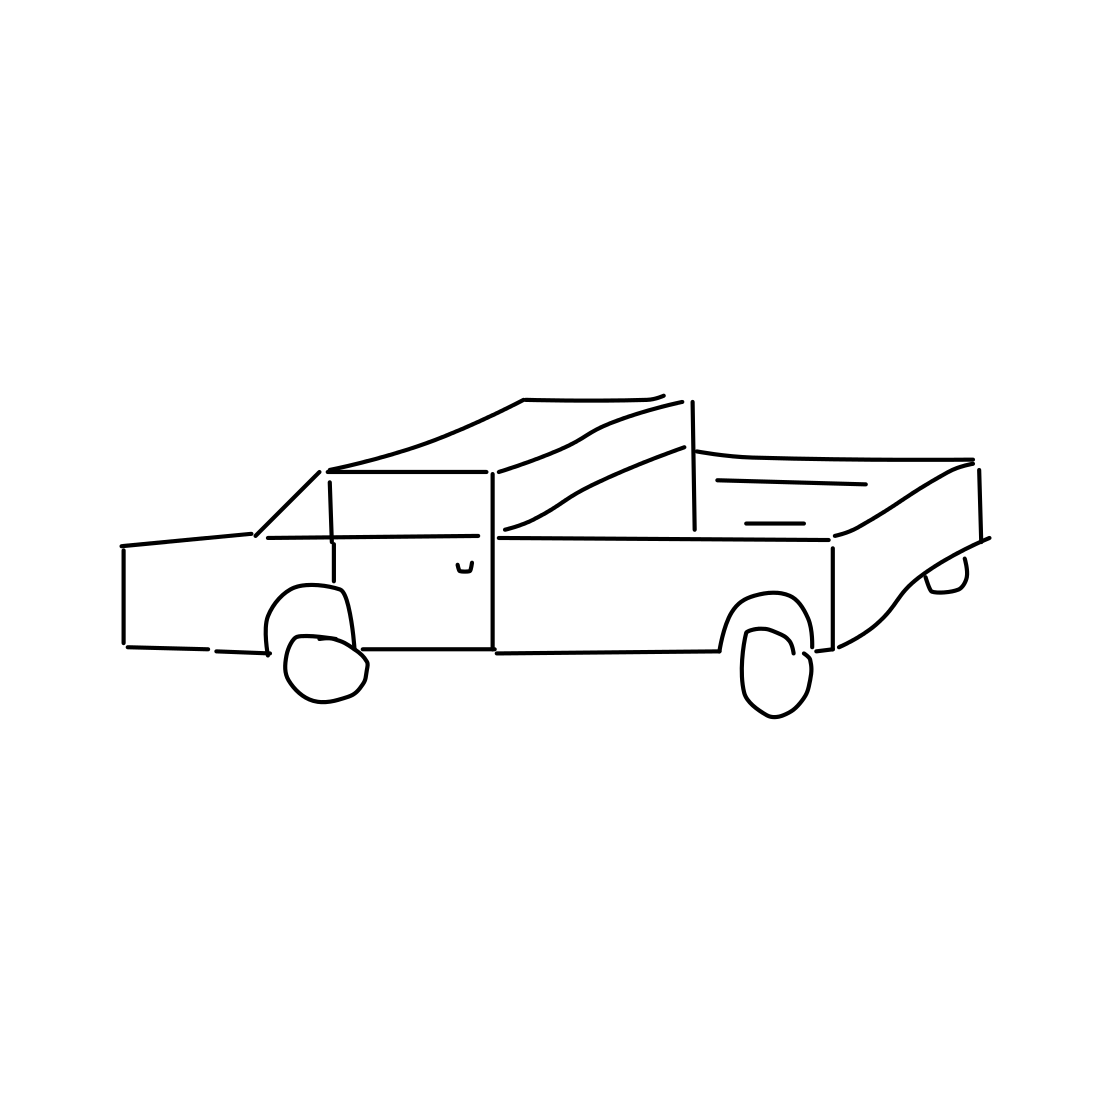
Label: pickup truck